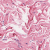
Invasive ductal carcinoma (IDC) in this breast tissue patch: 0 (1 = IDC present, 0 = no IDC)